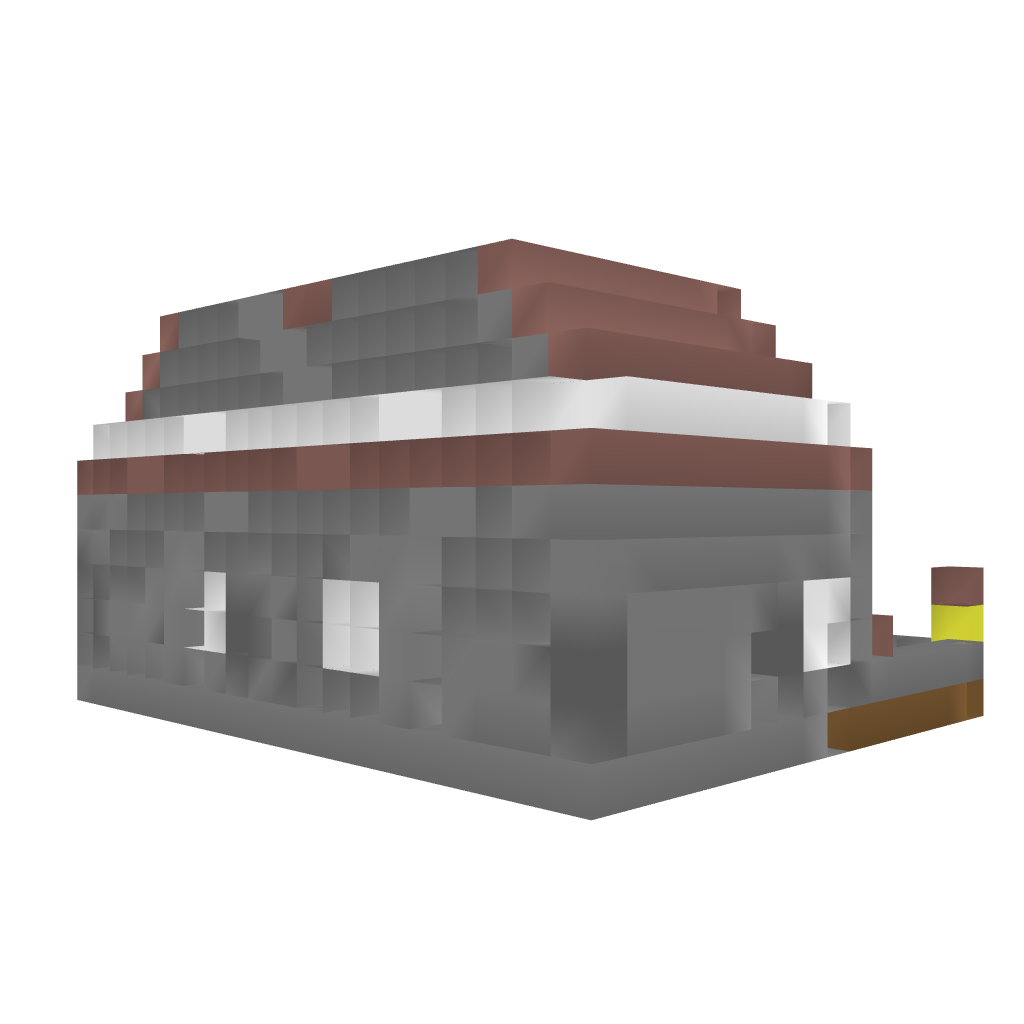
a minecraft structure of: Small house bad low quality